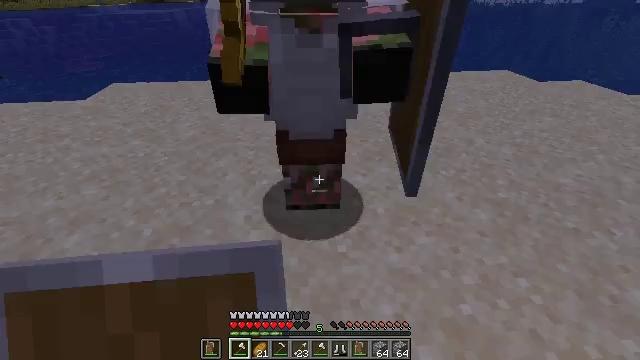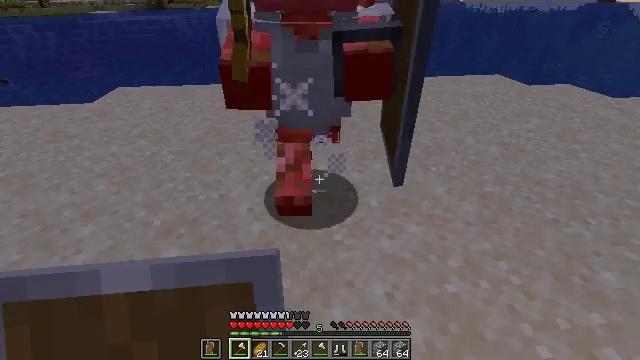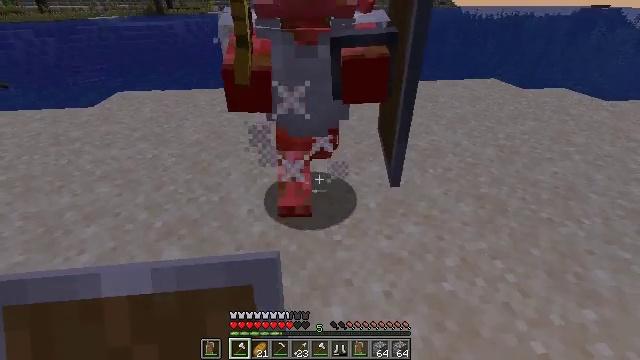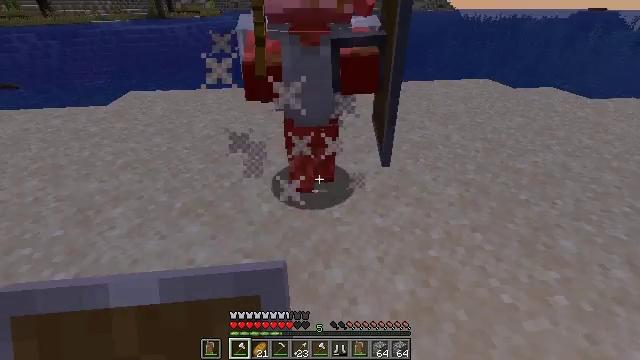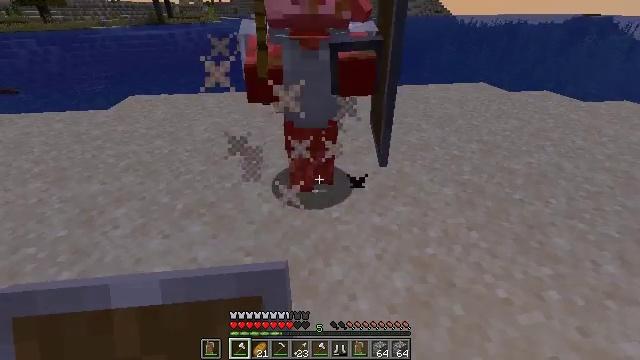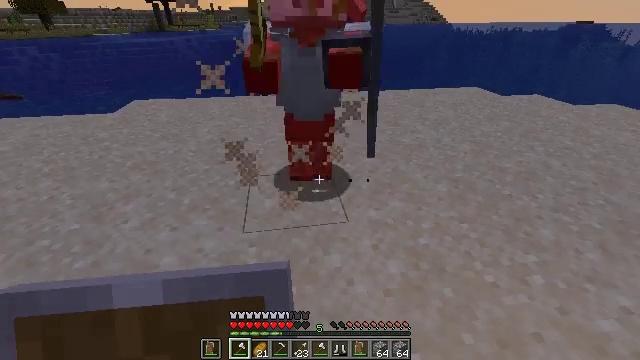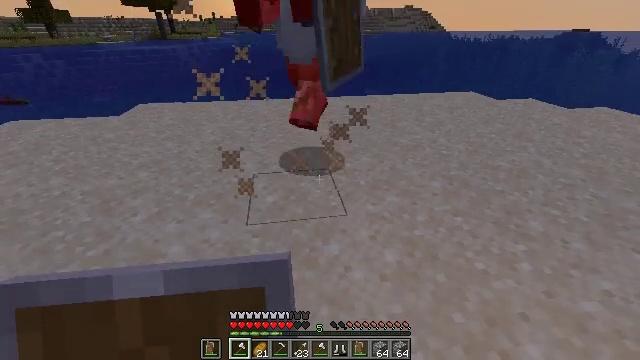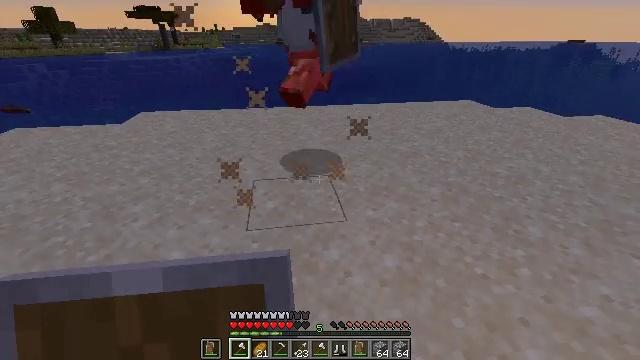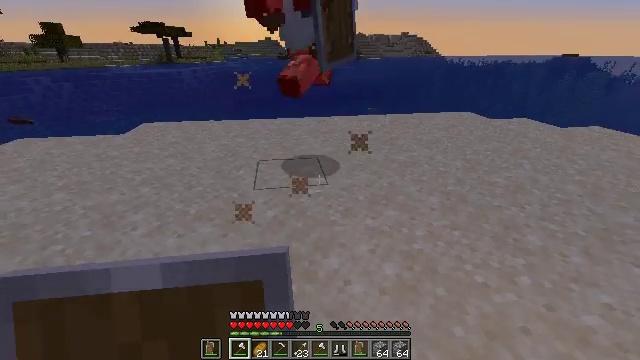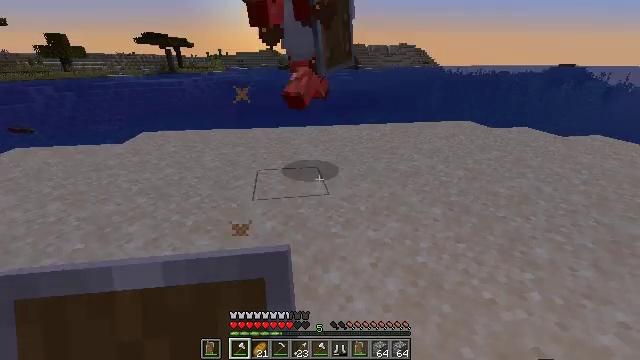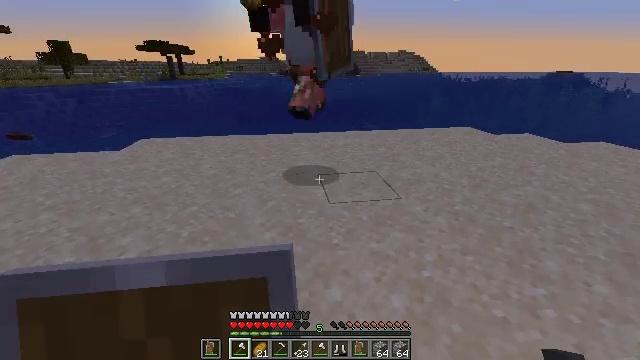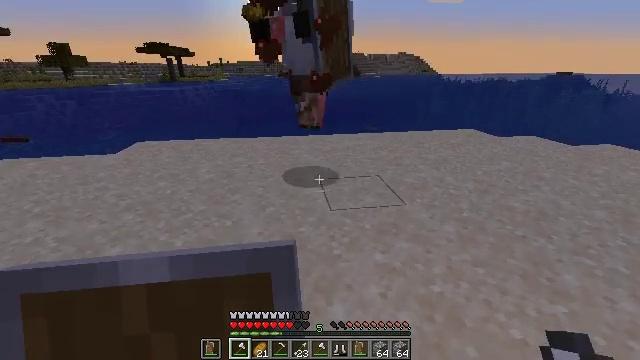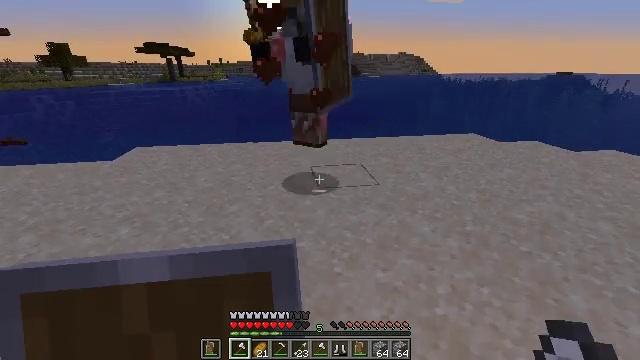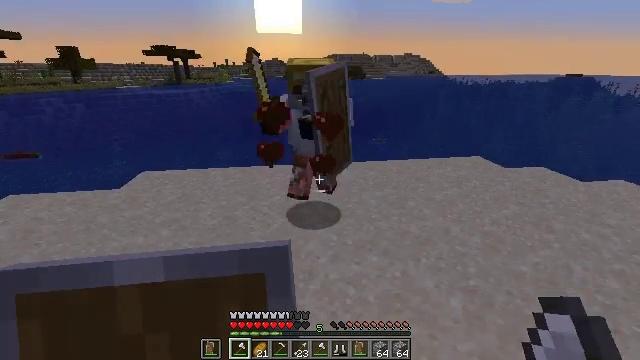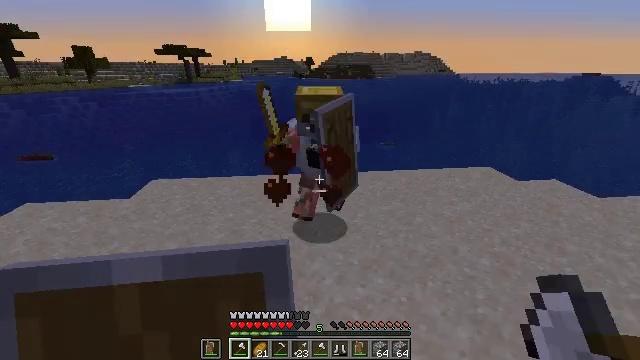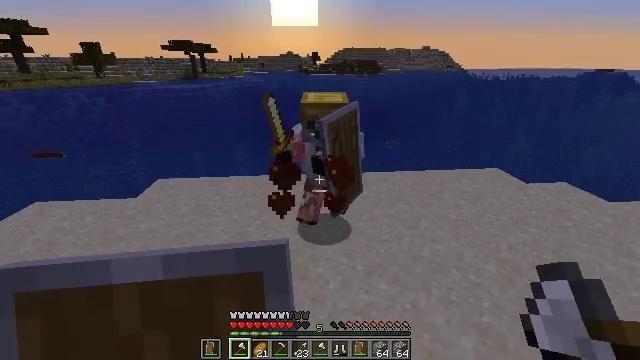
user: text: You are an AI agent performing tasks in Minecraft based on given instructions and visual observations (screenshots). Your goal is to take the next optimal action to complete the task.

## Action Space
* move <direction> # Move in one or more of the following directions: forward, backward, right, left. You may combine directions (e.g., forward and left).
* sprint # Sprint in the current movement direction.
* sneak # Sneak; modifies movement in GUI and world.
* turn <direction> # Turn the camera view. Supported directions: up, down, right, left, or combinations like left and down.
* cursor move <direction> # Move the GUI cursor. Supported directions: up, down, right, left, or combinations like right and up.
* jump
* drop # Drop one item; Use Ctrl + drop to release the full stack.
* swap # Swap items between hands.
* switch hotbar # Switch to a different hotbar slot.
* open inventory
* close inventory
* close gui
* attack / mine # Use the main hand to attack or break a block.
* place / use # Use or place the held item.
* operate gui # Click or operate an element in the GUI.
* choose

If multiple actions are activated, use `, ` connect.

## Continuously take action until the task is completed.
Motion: motion action
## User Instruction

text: Combat the zombified piglin.
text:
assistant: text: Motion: move back, turn up
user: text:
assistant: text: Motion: move back
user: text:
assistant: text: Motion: move back
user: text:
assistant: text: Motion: move back
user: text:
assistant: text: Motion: turn up
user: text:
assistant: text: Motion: turn up
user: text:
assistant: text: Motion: turn up
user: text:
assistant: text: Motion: turn up
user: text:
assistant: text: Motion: move forward, turn up
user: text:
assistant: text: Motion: move forward, turn up
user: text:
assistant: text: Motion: move forward
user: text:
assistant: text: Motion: move forward, jump
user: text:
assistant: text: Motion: move forward, turn left, jump
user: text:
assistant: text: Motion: move forward, turn left, jump
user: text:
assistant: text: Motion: move forward, turn left, jump
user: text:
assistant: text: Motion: move forward, jump
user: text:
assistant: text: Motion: move forward
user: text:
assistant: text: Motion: move forward
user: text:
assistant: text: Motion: move forward, turn down
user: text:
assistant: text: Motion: move forward
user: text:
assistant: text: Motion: move forward
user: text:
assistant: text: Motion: move forward, attack / mine
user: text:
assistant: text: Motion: move forward, attack / mine
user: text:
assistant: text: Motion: attack / mine
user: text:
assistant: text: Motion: turn right, attack / mine
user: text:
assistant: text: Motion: move back, jump
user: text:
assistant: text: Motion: jump